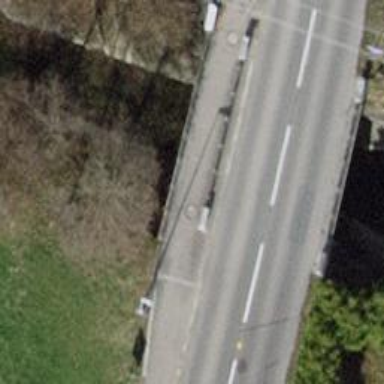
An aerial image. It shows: Asphalt footway with sidewalk on bridge.